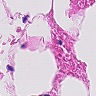
Metastatic tissue present: no